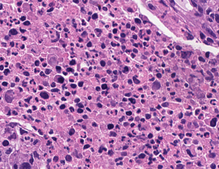
Tumor epithelial tissue: yes
Tumor-associated stroma tissue: yes
Normal tissue: no